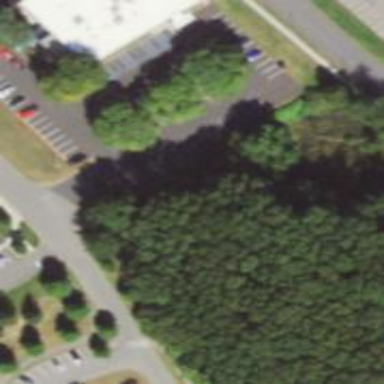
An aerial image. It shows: Paved parking area.